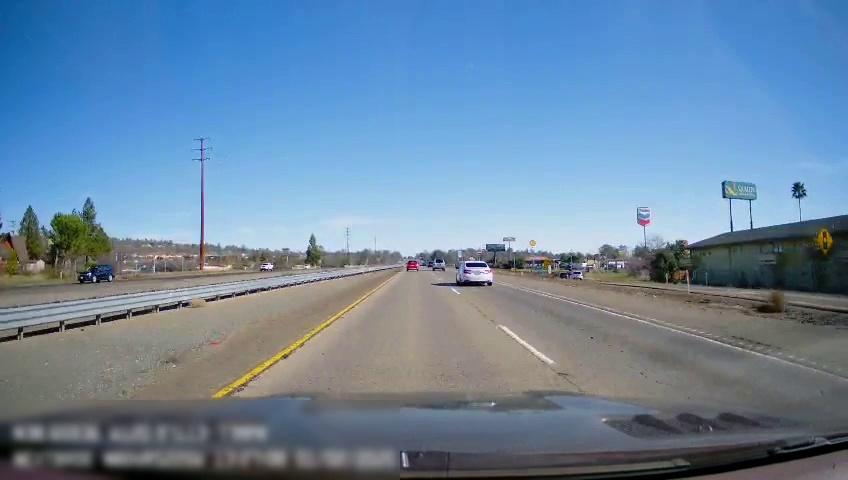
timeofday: Day
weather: Sunny
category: Drivable Space
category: Drivable Space
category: Vehicles | SUV
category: Vehicles | SUV
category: Vehicles | SUV
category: Vehicles | SUV
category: Vehicles | Truck
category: Lanes | Current Lane
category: Lanes | Current Lane
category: Lanes | Alternate Lane
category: Traffic | Signs